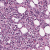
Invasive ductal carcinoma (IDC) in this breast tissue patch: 1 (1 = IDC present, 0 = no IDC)